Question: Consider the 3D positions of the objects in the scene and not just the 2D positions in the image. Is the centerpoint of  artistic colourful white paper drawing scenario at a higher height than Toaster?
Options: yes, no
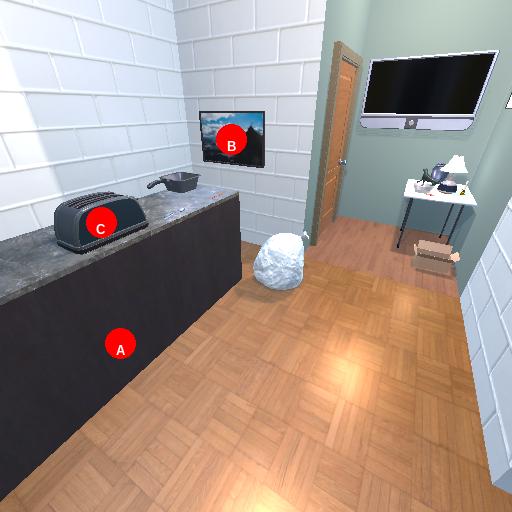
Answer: yes